Interaction volume radius: 10 \u00c5
Interaction volume height: 10 \u00c5
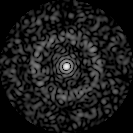
Disorder parameter: 0.8325